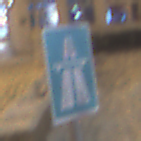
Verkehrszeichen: Autobahn
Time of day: Night
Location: Outdoor (Urban)
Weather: Overcast
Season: Winter
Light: Artificial